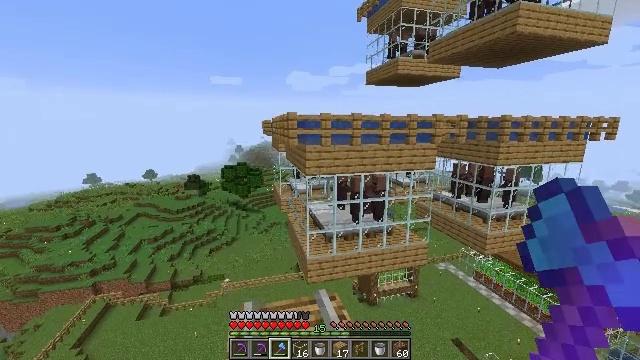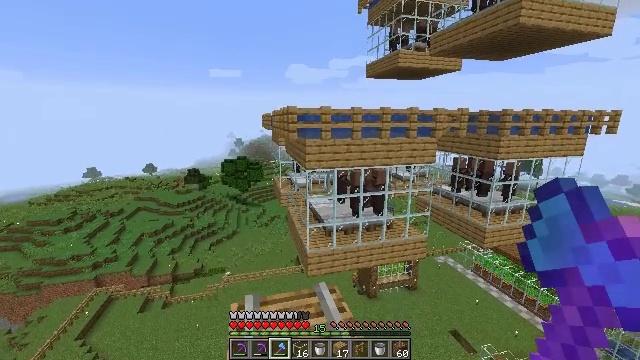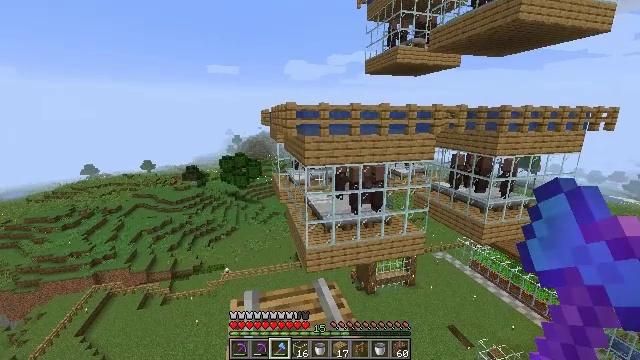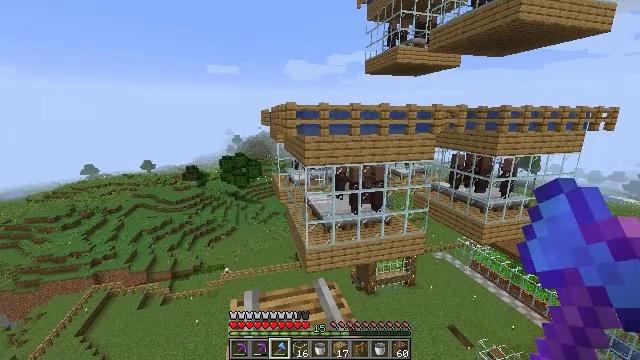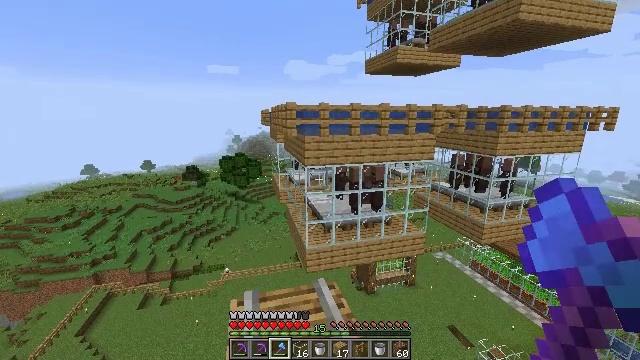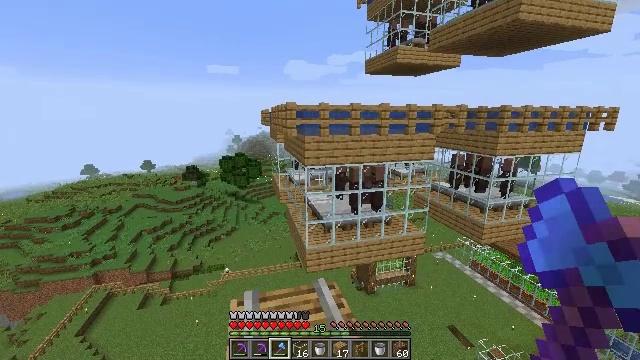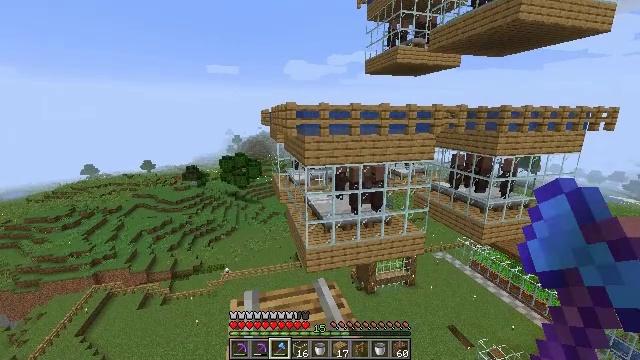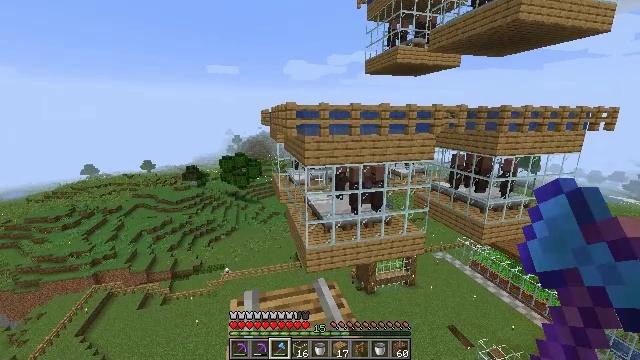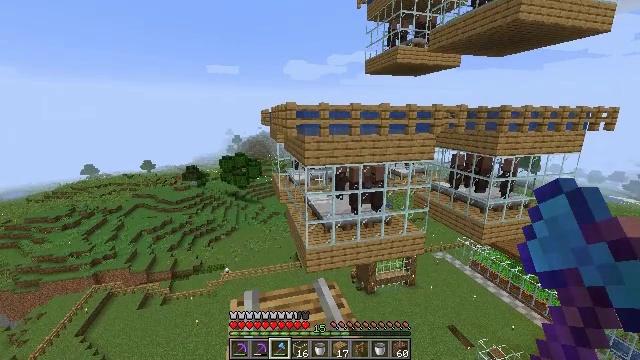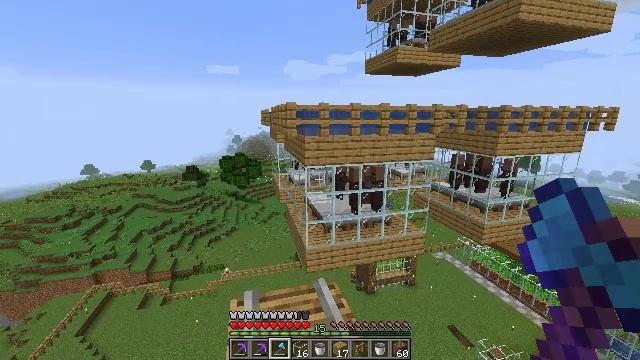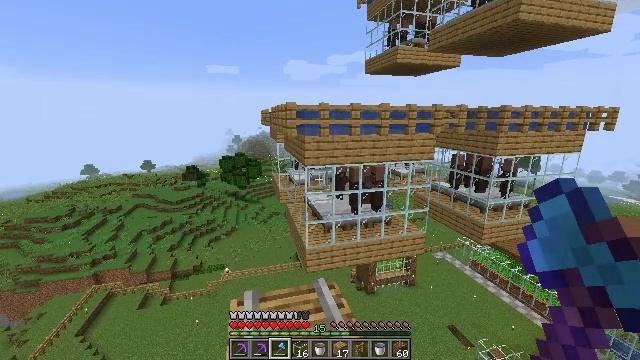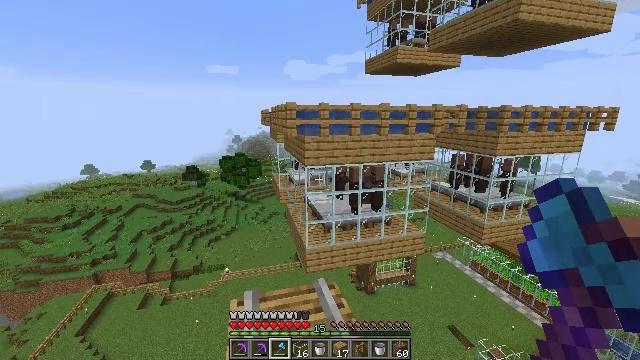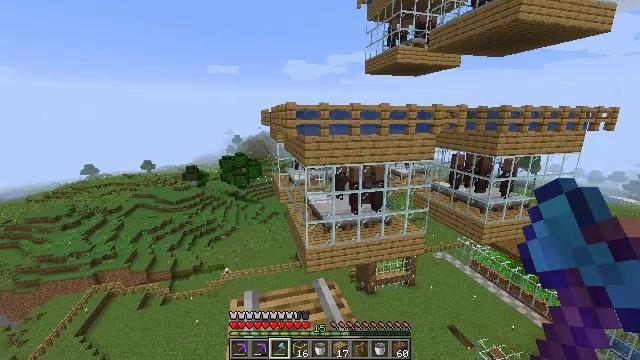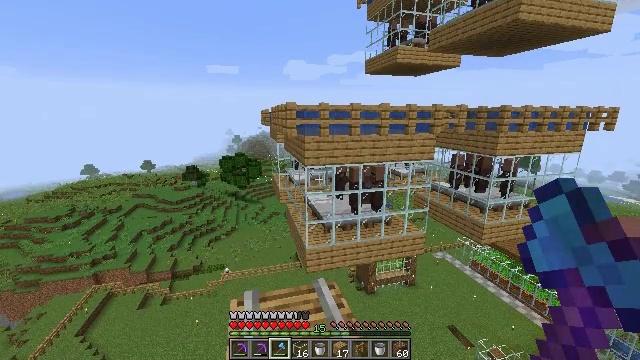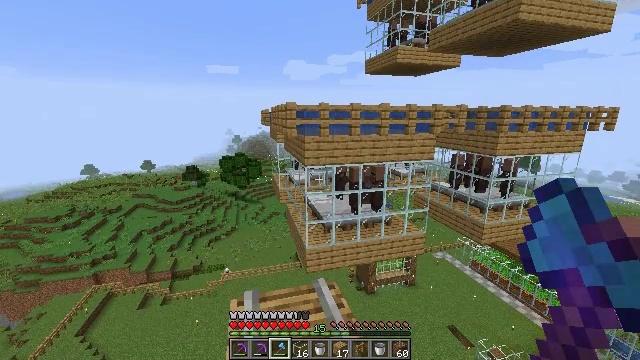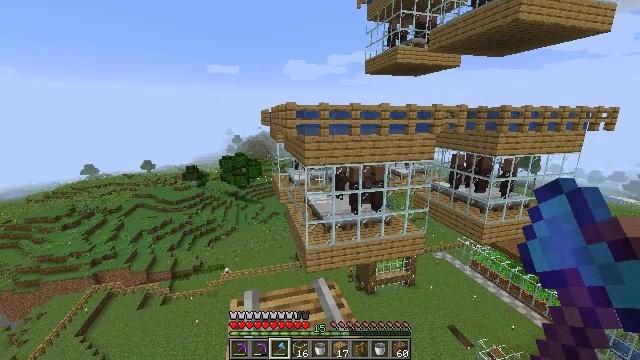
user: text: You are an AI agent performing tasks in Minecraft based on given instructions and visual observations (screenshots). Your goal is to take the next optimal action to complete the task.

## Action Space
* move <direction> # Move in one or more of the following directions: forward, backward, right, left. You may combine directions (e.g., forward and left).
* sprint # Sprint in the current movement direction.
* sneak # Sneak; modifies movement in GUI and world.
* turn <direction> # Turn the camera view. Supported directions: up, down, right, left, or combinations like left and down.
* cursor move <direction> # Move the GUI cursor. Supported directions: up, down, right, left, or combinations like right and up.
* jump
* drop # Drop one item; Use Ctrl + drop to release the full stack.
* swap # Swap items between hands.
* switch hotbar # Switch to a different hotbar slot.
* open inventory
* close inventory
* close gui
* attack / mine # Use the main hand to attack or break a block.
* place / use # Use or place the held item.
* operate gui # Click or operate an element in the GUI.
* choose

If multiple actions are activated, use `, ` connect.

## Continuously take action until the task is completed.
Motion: motion action
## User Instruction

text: Pick up the rail by attacking it.
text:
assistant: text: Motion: turn down
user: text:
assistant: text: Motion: no_op
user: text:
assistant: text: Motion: no_op
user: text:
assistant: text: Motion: no_op
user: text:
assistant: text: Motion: no_op
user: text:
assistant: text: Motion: no_op
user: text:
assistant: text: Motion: no_op
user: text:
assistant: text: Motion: no_op
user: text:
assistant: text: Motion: no_op
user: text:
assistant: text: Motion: no_op
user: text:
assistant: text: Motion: no_op
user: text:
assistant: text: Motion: no_op
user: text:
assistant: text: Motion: no_op
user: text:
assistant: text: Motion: no_op
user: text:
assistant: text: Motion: no_op
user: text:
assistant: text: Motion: no_op
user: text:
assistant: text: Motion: turn right
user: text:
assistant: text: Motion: turn right and down
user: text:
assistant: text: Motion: turn right
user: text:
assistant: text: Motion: no_op
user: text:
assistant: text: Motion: no_op
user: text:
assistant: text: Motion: no_op
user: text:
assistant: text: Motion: no_op
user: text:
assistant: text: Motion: no_op
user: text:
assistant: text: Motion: no_op
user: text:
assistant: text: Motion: no_op
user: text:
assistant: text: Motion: no_op
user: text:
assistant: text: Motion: turn up
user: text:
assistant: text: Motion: no_op
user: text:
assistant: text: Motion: turn right